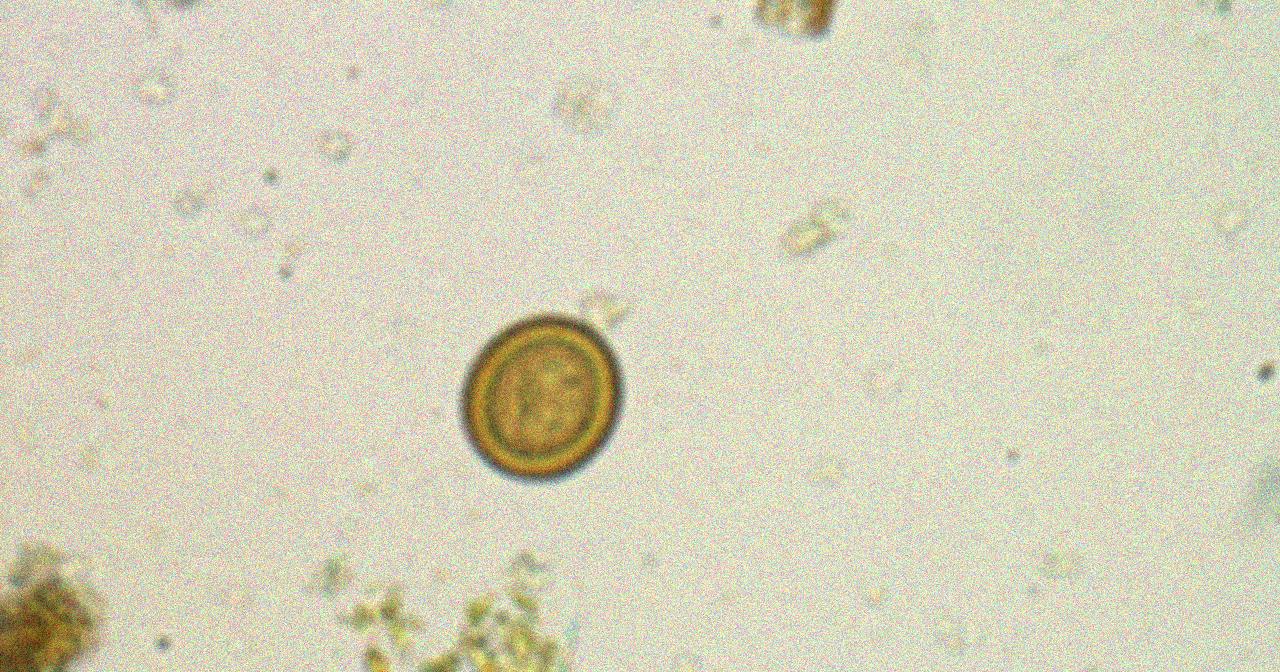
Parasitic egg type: Taenia spp. egg